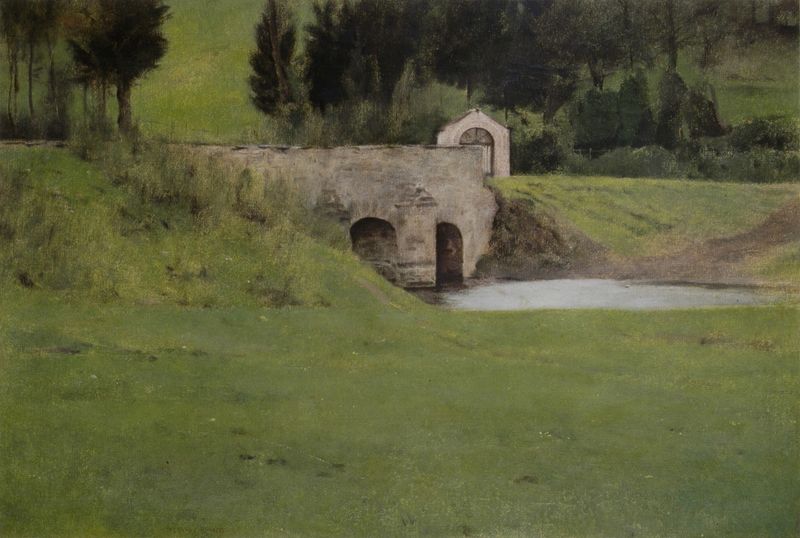
Titel: Le pont de Fosset
Künstler: Fernand Khnopff
Standort: Bruxelles
Institution: (Privatbesitz)
Schlagwörter: baum, berg, blau, dunkel, gemälde, wasser, weiß, bäume, fluss, grün, landschaft, see, teich, ufer, braun, frankreich, grau, hell, pfeiler, straße, dach, gebäude, gras, haus, rasen, weg, wiese, malerei, stein, bild, öl, bach, einsamkeit, erde, hügel, natur, brücke, büsche, gebüsch, gewässer, pfad, pflanzen, england, wald, brunnen, weiher, ruhe, bogen, anstieg, hang, mauer, steinmauer, bogenbrücke, stille, böschung, romantik, tannen, detail, vert, durchgang, geländer, tor, bögen, penis, steinbrücke, torbogen, lichtung, friedhof, fragment, bran, kapelle, khnopff, paysage, corot, calme, schleuse, arbres, pont, herbe, satt, landscape, romain, waldgrenze, fehler!!!, cours d'eau, staudammm, buccolique, br^cke, bogenbrpcke